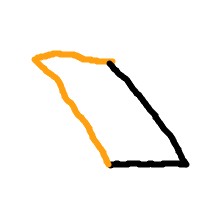
Shape: parallelogram